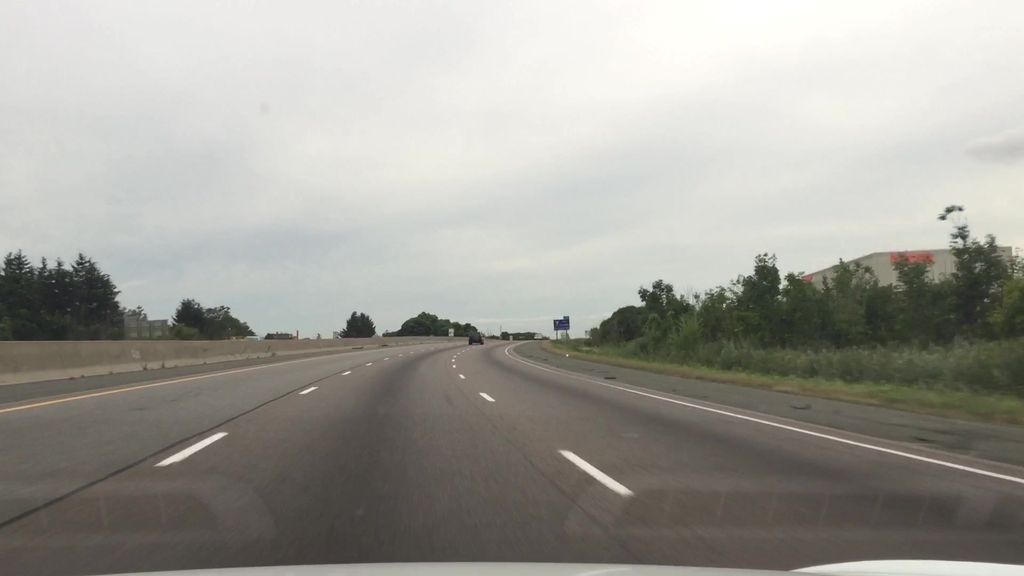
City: kitchener-waterloo